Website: bh-photo
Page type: customer-info-address
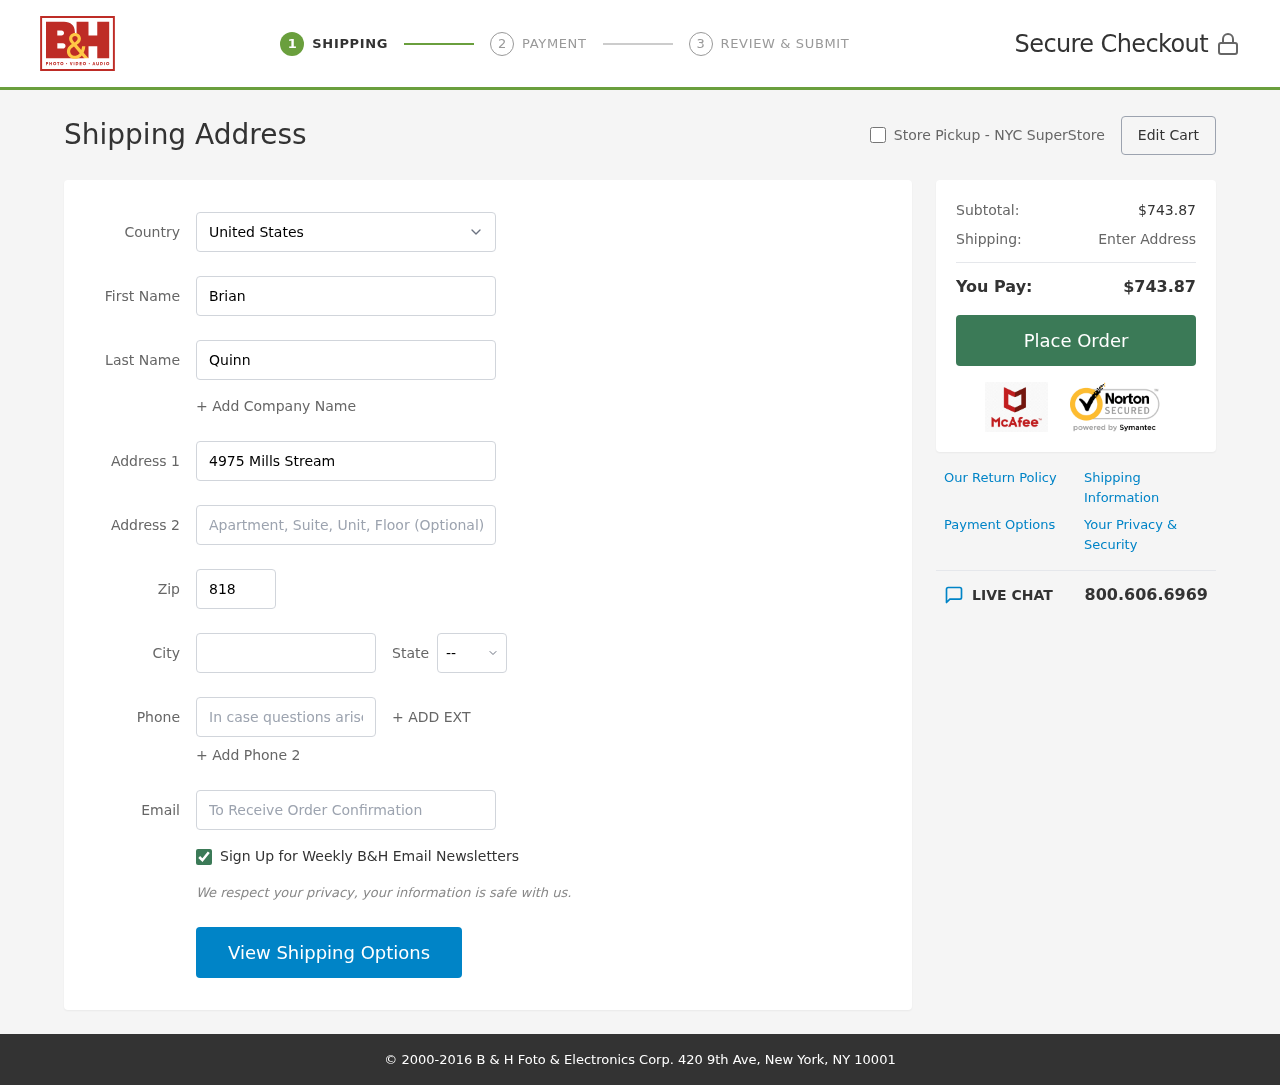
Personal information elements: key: PII_CITY
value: Rubiofurt
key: PII_COUNTRY
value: United States
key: PII_EMAIL
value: brian.quinn@gmail.com
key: PII_FIRSTNAME
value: Brian
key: PII_LASTNAME
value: Quinn
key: PII_PHONE
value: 7838408434
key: PII_POSTCODE
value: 81811
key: PII_STATE_ABBR
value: ND
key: PII_STREET
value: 4975 Mills Stream
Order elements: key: ORDER_SUBTOTAL
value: $743.87
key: ORDER_TOTAL
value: $743.87